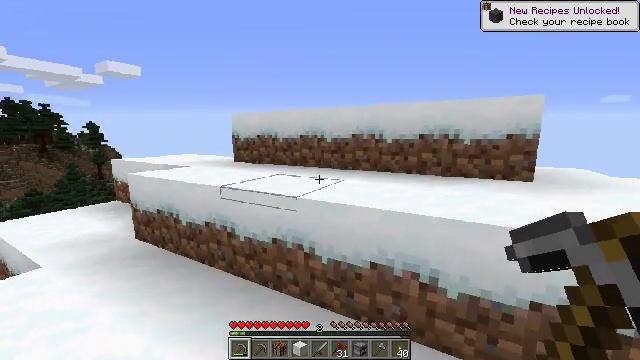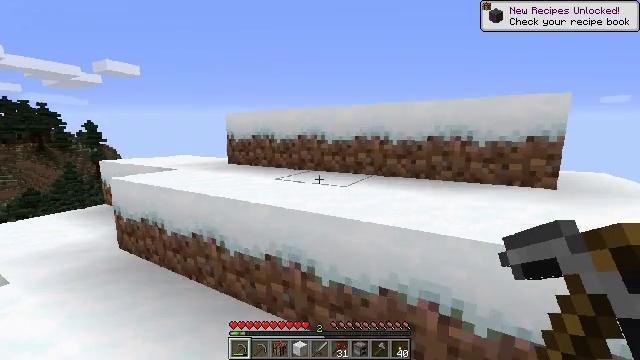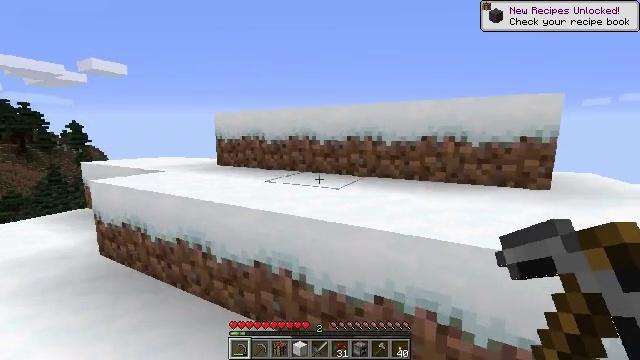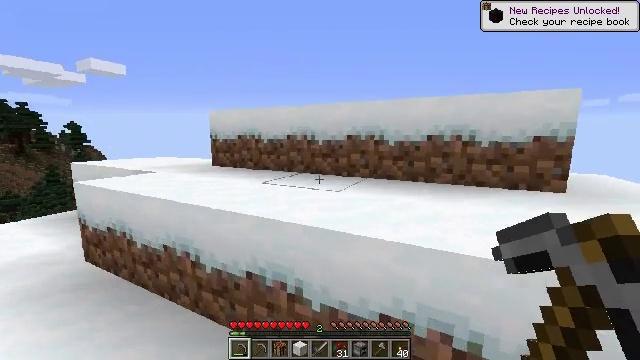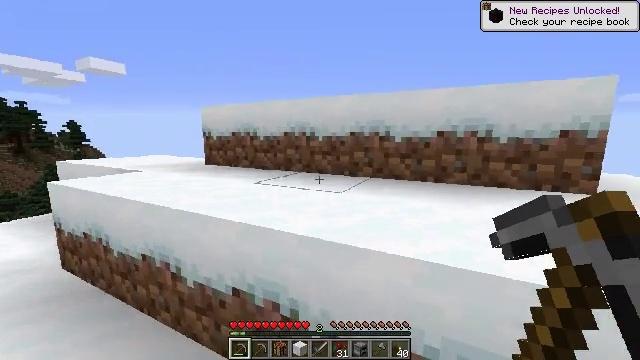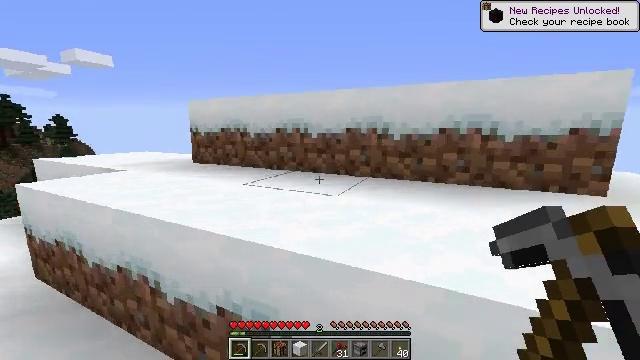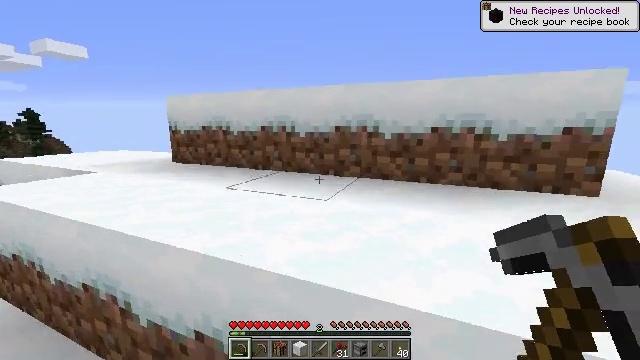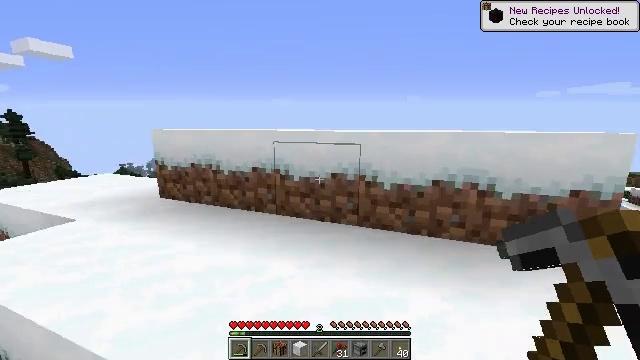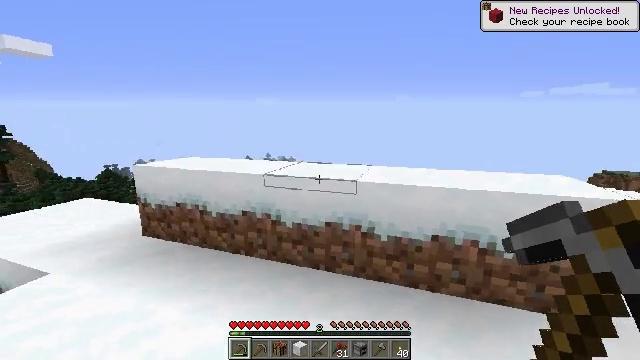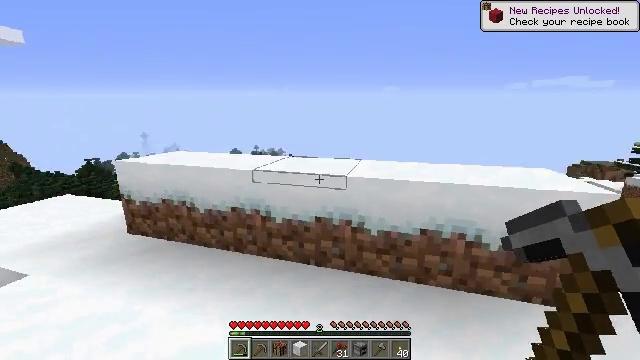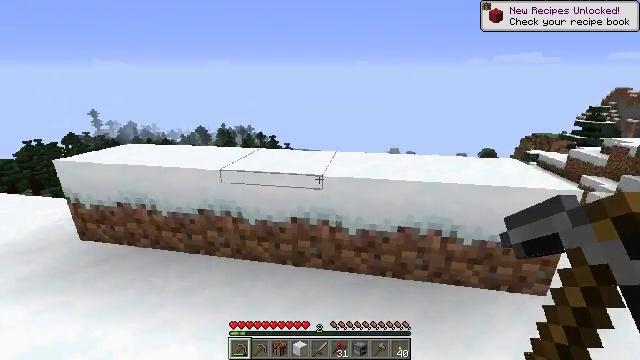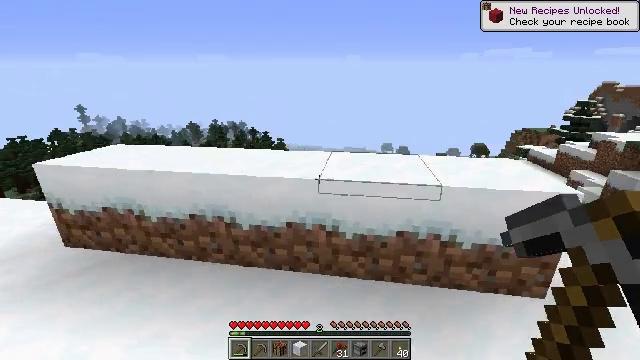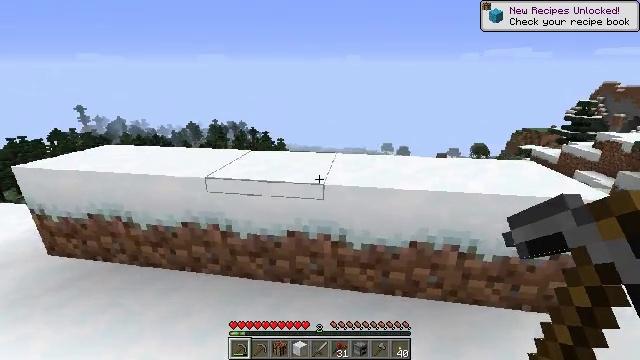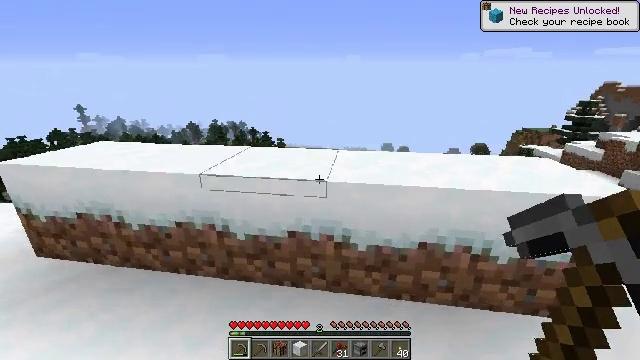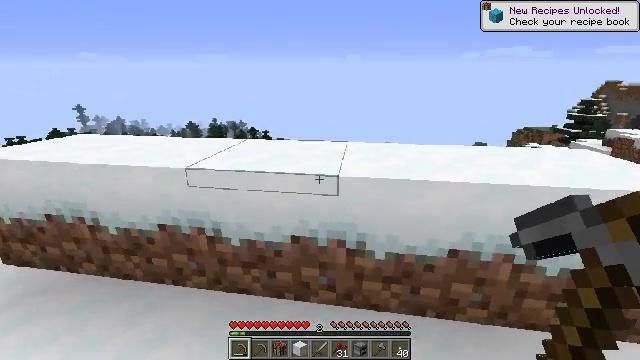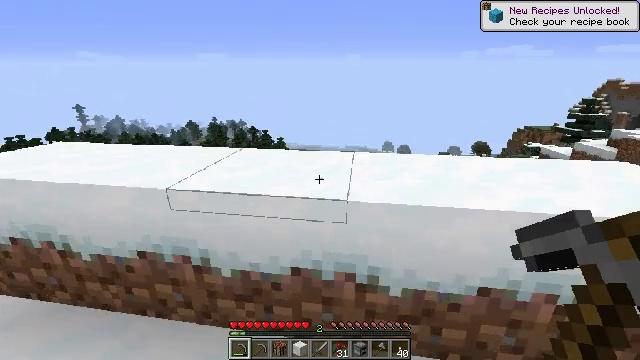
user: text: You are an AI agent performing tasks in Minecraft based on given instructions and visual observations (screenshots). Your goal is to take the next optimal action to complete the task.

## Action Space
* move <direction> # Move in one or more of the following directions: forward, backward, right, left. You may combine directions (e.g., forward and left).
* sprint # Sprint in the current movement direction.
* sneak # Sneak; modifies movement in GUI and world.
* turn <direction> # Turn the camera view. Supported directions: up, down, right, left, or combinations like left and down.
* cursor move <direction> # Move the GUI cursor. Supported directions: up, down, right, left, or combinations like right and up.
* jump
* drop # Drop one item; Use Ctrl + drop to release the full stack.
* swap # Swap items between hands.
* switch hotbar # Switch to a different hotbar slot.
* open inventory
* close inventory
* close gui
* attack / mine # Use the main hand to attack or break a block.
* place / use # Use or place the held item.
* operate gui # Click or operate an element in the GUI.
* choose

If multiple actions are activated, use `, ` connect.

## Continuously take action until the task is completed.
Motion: motion action
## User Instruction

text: Dig up the grass block for dirt.
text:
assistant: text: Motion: move forward
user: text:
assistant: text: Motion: move forward, turn right
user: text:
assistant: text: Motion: move forward
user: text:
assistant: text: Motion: move forward
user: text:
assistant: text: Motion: move forward, turn right and down
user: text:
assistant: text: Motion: move forward, turn right, jump
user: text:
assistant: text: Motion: move forward, turn right, jump
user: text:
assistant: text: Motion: move forward, turn right, jump
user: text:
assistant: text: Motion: move forward, turn right and down, jump
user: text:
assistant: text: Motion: move forward, turn right and down, jump
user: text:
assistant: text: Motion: move forward, turn right and down
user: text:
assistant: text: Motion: move forward
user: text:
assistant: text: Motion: move forward
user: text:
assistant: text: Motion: move forward
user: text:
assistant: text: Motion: move forward
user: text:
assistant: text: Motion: move forward
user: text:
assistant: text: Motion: move forward, turn right
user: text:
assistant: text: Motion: move forward
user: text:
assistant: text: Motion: move forward, turn down, jump
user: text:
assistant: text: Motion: move forward, turn left and down, jump
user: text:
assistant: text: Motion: move forward, jump
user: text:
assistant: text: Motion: move forward, turn right and down, jump
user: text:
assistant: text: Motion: move forward, turn right and down, jump
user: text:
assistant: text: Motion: move forward, turn down
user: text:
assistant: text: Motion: turn down
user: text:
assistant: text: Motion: turn left and down
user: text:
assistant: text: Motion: no_op
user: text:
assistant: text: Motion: no_op
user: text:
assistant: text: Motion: no_op
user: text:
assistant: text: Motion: no_op